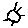
Label: sun